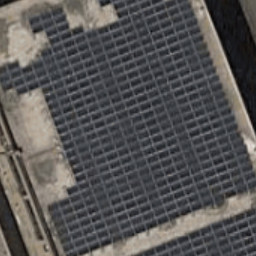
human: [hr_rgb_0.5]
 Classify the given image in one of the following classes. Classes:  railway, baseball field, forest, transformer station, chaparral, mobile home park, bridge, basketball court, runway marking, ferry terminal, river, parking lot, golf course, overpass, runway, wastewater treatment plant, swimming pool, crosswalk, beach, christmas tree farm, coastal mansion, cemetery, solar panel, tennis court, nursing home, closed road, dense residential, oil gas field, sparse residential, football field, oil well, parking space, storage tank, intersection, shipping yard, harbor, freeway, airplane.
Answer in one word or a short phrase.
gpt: solar panel